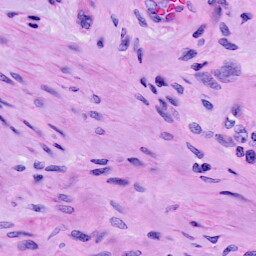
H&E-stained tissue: Cervix